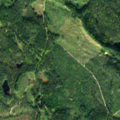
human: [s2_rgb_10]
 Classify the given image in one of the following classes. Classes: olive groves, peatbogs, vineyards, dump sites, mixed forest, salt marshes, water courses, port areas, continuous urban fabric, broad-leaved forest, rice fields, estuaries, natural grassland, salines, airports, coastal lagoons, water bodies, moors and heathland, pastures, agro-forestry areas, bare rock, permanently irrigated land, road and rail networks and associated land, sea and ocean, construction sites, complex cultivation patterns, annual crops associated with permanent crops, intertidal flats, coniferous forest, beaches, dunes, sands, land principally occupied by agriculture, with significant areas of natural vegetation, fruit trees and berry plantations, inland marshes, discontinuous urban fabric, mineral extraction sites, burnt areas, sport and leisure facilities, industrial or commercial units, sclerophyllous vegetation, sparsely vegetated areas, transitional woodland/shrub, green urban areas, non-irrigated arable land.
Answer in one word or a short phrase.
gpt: coniferous forest, transitional woodland/shrub, water bodies